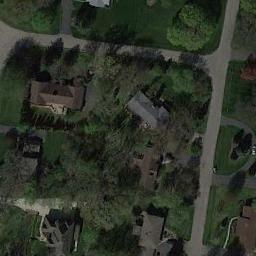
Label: medium_residential